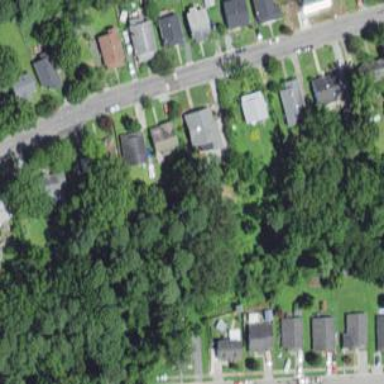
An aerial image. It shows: Neighborhood.